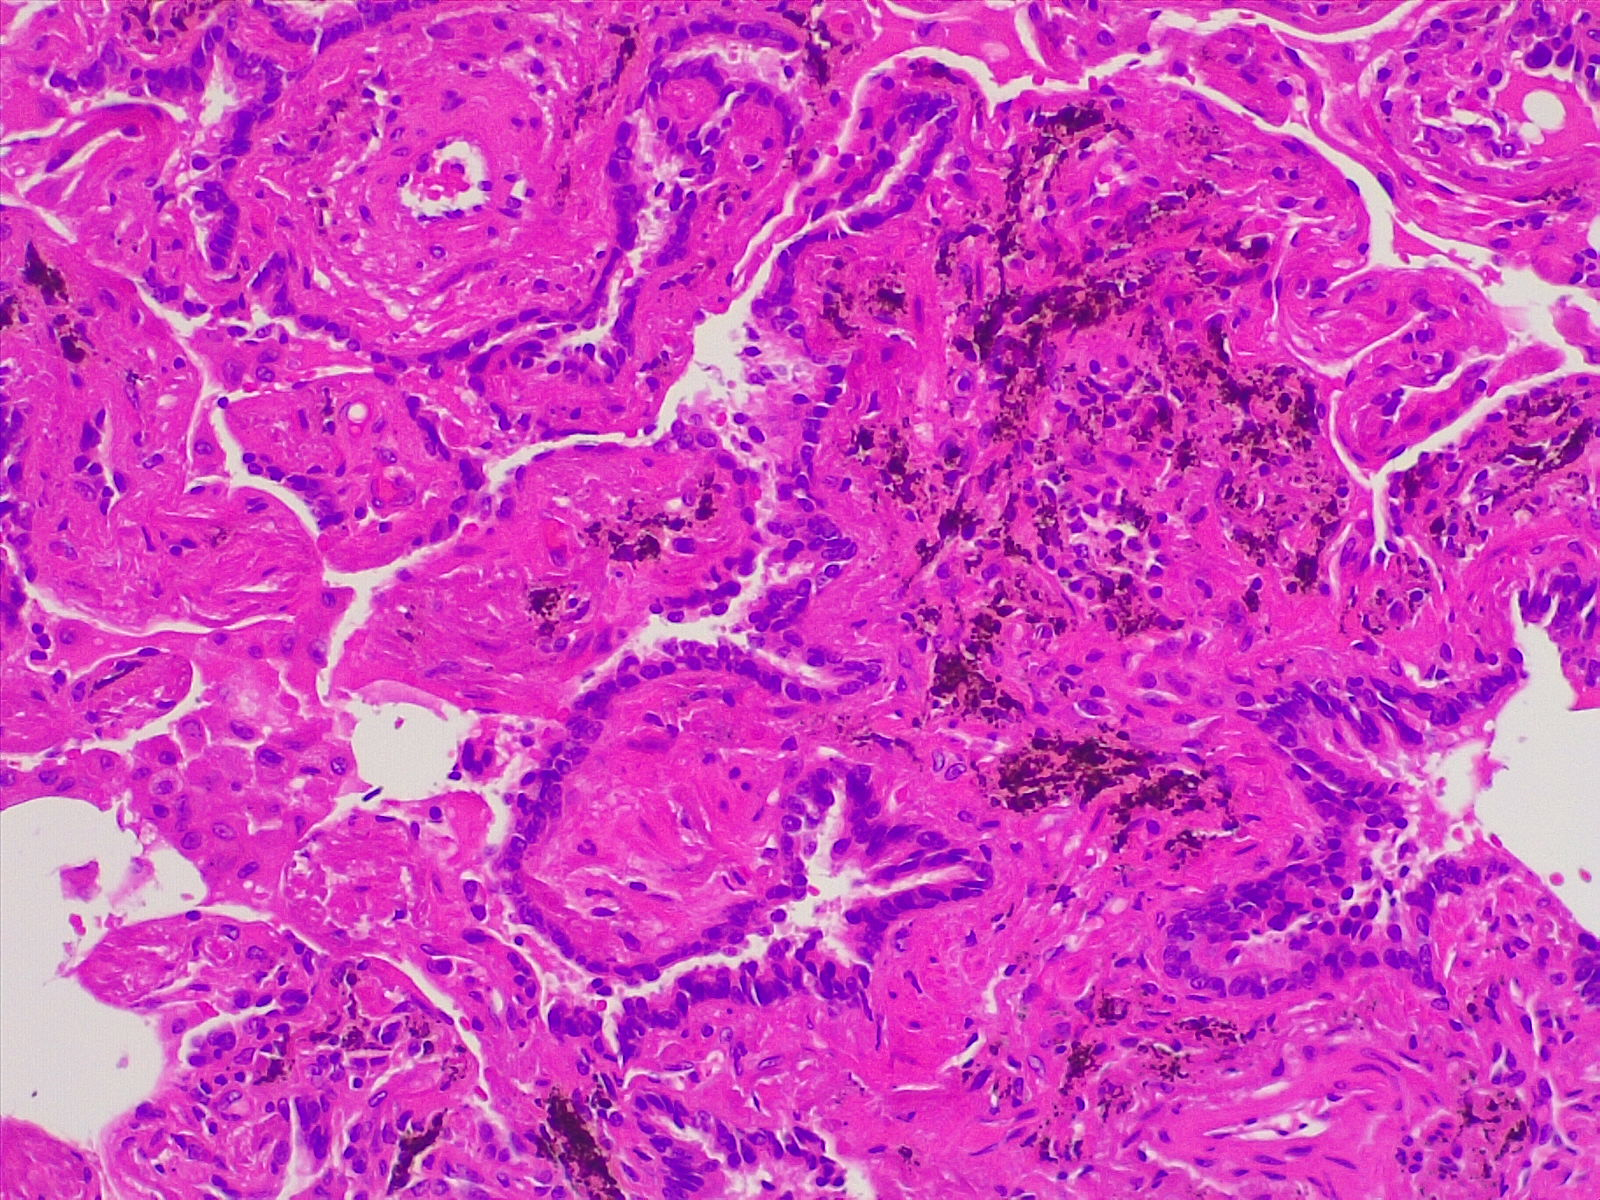
Label: normal lung tissue